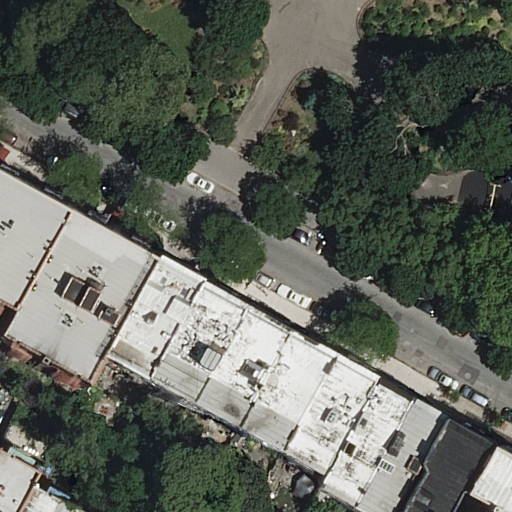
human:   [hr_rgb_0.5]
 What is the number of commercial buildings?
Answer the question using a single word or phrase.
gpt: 0

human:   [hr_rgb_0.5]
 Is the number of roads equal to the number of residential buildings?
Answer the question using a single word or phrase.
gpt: no

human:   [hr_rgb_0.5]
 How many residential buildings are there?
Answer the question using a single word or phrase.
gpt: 12

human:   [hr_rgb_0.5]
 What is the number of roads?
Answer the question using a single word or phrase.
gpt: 4

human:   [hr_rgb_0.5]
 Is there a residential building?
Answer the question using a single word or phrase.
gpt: yes

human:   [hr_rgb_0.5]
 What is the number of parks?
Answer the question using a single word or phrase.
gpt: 1

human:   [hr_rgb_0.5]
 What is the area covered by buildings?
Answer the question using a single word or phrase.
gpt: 3446m2

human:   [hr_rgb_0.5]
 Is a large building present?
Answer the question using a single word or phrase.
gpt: yes

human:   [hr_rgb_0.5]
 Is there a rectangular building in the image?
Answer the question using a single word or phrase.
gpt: yes

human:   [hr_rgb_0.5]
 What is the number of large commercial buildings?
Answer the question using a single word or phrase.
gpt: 0

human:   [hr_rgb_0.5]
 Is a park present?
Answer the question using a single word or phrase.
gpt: yes

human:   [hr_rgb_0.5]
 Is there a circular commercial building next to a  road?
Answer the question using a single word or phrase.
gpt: no

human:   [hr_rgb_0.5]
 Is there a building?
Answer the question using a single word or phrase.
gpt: yes

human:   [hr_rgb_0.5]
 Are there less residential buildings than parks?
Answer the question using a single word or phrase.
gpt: no

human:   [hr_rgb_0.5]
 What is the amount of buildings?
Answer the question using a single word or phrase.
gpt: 12

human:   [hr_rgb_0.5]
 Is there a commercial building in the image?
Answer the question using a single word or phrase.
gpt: no

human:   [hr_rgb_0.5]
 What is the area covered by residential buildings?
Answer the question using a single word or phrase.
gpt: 3446m2

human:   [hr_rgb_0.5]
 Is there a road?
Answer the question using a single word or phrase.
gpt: yes

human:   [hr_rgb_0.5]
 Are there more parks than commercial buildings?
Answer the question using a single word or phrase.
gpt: yes

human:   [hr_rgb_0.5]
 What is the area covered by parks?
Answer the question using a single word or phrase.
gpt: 5241m2

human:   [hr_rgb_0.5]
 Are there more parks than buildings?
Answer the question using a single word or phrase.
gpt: no

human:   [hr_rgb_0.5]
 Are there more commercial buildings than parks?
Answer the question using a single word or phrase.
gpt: no

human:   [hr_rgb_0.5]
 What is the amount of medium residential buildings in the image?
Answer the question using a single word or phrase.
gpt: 7

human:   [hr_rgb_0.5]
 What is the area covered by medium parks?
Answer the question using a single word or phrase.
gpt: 0m2

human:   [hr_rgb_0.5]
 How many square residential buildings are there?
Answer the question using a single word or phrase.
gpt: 0

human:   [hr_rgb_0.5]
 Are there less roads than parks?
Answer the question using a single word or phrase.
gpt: no

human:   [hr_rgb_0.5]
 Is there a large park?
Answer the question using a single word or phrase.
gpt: yes

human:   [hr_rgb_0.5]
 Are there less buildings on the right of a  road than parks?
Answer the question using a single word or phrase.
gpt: no

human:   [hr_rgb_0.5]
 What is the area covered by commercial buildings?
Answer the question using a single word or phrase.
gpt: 0m2

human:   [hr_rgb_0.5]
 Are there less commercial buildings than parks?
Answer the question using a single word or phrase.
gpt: yes

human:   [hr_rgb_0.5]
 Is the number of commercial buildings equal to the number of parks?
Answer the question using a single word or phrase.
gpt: no

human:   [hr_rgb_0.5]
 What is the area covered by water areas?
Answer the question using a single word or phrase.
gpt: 0m2

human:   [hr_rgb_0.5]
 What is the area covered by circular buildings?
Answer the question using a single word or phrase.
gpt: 0m2

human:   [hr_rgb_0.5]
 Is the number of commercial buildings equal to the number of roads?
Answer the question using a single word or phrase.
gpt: no

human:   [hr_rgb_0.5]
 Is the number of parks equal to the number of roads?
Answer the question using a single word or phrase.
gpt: no

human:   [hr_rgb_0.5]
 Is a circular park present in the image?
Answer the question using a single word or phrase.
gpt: no

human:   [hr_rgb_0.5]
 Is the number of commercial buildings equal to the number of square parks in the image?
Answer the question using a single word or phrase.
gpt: yes

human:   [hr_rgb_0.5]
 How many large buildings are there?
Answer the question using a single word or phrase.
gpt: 3

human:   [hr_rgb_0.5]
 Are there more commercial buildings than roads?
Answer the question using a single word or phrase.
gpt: no

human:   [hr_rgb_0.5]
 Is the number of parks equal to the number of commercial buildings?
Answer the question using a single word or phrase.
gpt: no

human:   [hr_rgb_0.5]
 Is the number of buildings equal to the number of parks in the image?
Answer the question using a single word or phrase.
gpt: no

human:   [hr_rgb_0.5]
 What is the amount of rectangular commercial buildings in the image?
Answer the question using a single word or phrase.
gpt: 0

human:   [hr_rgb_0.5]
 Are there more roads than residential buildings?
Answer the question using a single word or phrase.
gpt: no

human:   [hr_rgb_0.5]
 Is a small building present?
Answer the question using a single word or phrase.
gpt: yes

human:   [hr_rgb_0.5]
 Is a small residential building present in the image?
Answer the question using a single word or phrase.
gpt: yes

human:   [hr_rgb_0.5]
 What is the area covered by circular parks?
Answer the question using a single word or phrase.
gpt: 0m2

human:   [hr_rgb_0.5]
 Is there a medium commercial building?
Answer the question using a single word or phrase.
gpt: no

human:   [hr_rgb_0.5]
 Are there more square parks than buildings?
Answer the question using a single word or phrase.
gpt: no

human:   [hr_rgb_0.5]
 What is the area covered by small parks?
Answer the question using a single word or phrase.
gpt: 0m2

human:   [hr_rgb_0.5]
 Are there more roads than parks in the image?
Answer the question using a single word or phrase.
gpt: yes

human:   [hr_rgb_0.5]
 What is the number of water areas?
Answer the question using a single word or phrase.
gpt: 0

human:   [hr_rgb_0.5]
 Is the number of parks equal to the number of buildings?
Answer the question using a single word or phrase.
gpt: no

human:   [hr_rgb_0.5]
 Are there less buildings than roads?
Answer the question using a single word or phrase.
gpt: no

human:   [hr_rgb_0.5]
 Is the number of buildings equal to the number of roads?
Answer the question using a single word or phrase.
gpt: no

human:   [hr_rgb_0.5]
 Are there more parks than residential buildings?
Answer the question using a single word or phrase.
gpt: no

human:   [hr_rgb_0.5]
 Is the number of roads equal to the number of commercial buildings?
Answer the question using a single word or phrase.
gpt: no

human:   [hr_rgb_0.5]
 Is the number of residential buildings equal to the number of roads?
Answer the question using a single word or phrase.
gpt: no

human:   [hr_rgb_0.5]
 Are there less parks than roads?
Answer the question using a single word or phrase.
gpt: yes

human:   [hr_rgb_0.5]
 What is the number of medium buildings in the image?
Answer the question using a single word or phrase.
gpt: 7

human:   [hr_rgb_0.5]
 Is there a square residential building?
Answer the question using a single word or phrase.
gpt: no

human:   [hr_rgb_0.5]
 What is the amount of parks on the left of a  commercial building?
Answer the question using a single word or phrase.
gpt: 0

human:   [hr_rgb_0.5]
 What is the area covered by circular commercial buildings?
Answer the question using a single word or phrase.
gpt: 0m2

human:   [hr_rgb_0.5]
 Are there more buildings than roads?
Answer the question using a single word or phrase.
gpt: yes

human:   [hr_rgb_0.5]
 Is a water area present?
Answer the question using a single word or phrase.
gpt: no